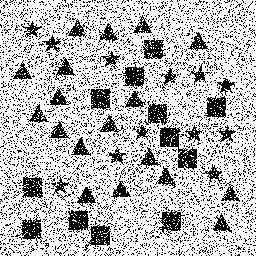
Squares: 12
Triangles: 18
Stars: 12
Total shapes: 42